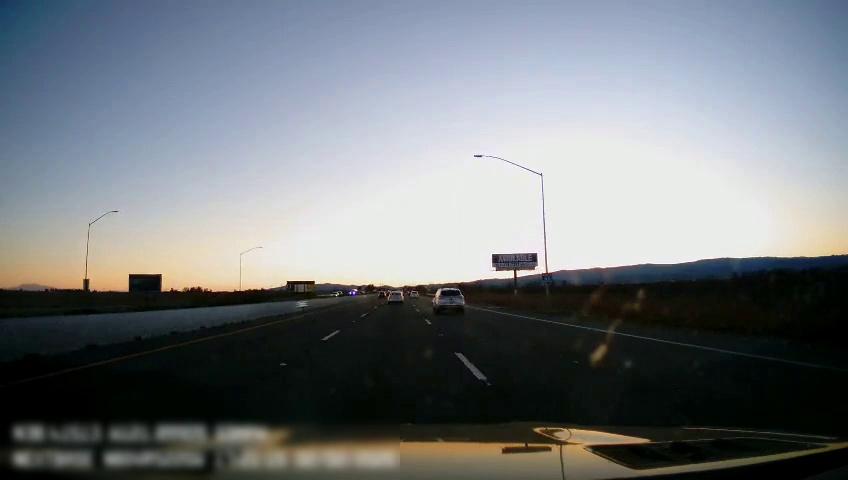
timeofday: Day
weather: Sunny
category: Drivable Space
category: Vehicles | Car
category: Vehicles | SUV
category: Vehicles | Car
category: Lanes | Current Lane
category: Lanes | Current Lane
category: Lanes | Alternate Lane
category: Lanes | Alternate Lane
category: Traffic | Signs